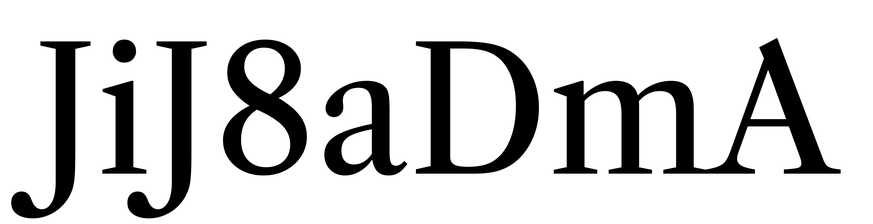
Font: LibreCaslonText_Regular